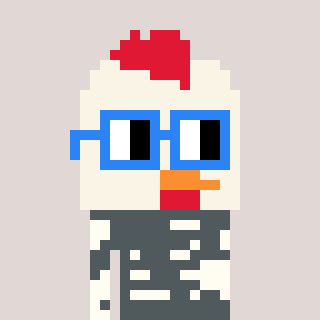
a pixel art character with square blue glasses, a chicken-shaped head and a grayscale-colored body on a warm background